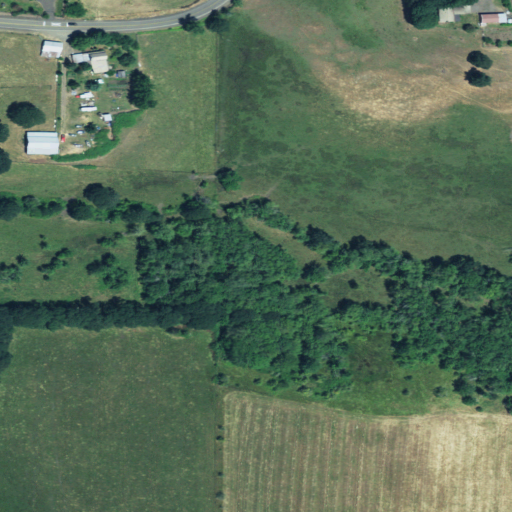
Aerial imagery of valley in Oregon named Golden Valley containing pasture, grassland, low intensity development, medium intensity development, open development, herbaceous wetlands, and evergreen forest